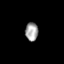
Tissue: prostate
Cell type: T cells
Senescence score: 0.3175
Nuclear area (px): 231
Mean DAPI intensity: 161.874